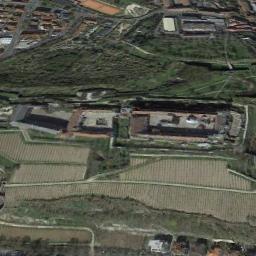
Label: palace